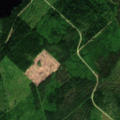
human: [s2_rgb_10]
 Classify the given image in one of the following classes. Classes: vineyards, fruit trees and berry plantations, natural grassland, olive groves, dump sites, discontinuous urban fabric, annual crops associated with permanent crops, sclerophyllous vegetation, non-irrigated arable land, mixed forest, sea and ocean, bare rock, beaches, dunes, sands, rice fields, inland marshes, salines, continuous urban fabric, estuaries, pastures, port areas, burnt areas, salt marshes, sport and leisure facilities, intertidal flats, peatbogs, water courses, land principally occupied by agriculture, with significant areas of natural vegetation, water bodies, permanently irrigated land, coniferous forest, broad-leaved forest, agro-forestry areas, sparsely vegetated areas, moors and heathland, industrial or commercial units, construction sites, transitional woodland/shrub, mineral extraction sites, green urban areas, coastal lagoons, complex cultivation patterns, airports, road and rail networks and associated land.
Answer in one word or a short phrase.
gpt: coniferous forest, mixed forest, transitional woodland/shrub, water bodies